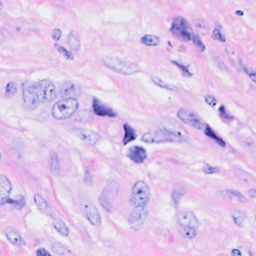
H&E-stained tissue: Breast